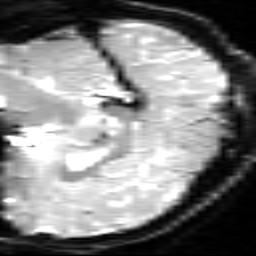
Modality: inplaneT2
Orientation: sagittal
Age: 25
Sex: male